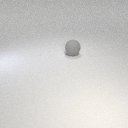
large gray rubber sphere